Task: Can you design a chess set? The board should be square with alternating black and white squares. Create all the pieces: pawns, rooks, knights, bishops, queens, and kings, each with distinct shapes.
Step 5395:
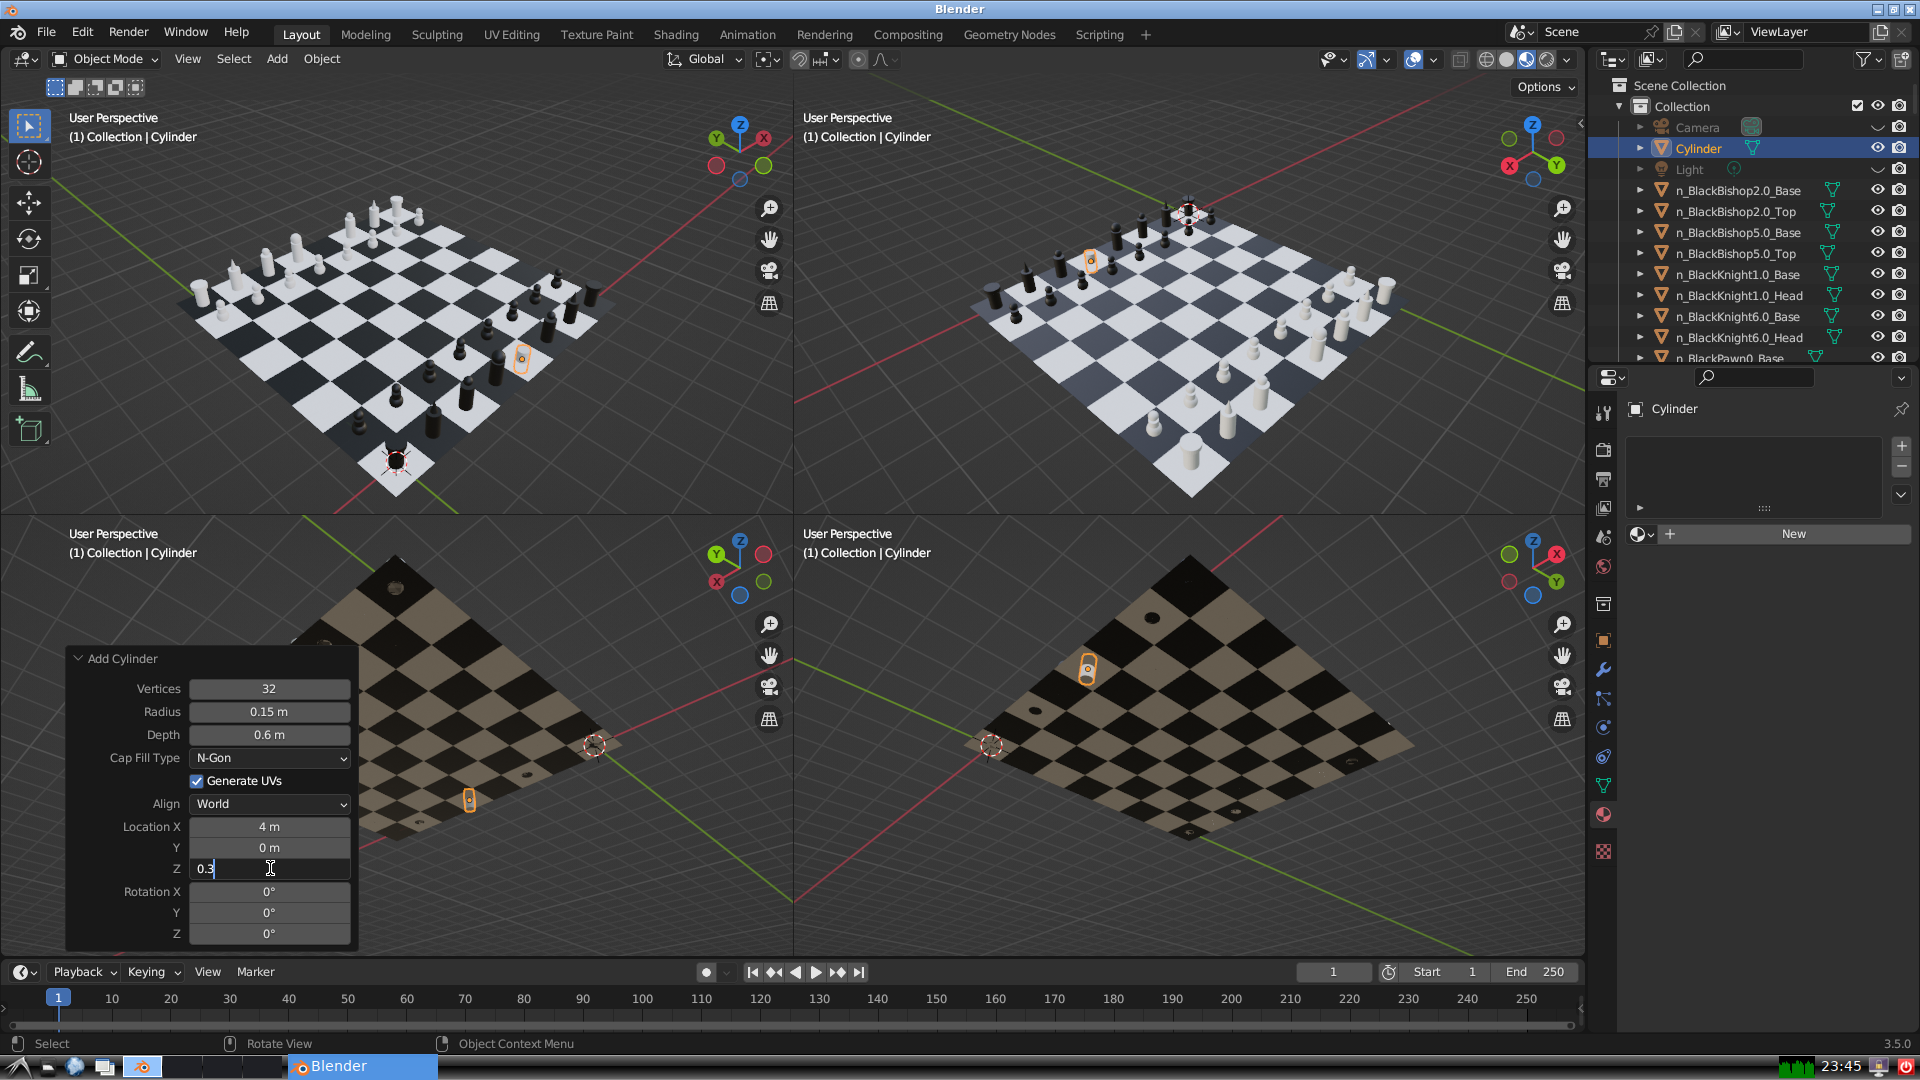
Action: {"key_press": ['Return']}